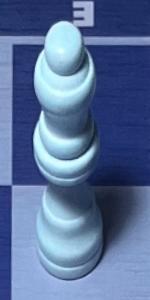
Label: Queen_White